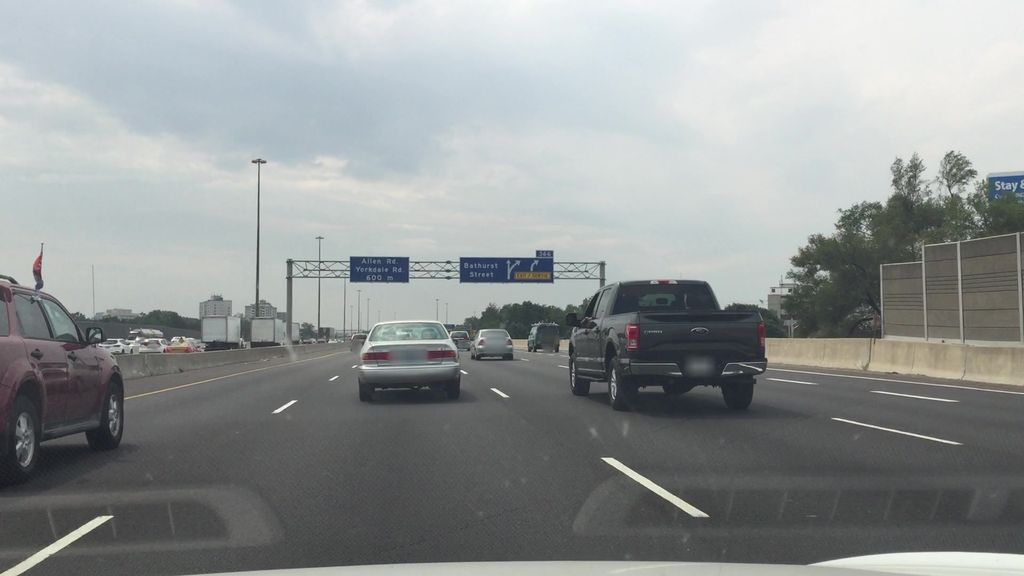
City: toronto